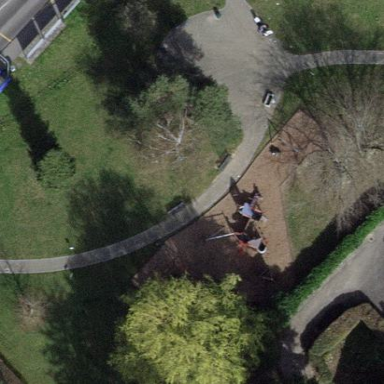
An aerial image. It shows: Park.